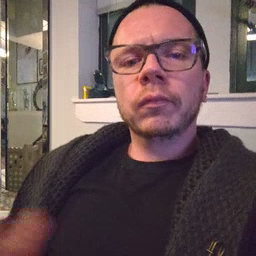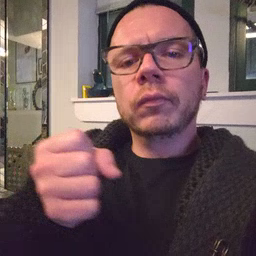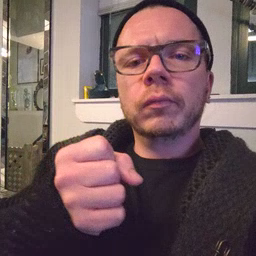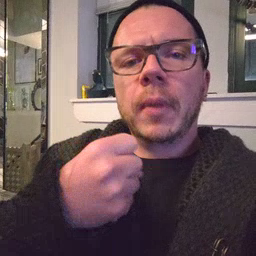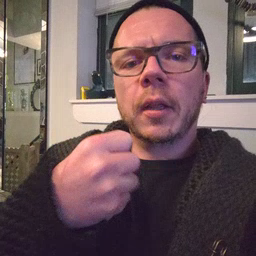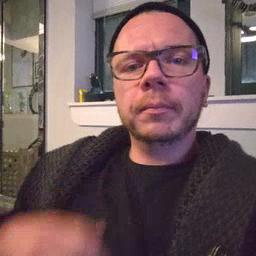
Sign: make